Question: This code is taken from waypointarts.com and it's suppose to create a Fixing a side bar while scrolling, until bottom.
problem is when right div is populated the left div's height even though set to 100# stay fixed to certain height, window/screen or something. how can I set it so its 100% height or equivalent to right div's height.
HTML
Header
'''
<div id="wrapper">
<div id="left">
<div id="sidebar">
Sidebar Content
</div>
</div>
<div id="right">
This is the text of the main part of the page.
</div>
<div class="clear"></div>
</div>
<div id="footer">Footer</div>
'''
CSS
'''
#header {
background: #c2c2c2;
height: 50px
}
#wrapper {
width: 500px
}
#left {
background: #d7d7d7;
position: absolute; /* IMPORTANT! */
width: 150px;
height: 100%
}
#right {
position: relative;
width: 350px;
float: right
}
#sidebar {
background: #0096d7;
width: 150px;
color: #fff
}
.clear {
clear: both
}
#footer {
background: #c2c2c2
}
'''
JAVASCRIPT
'''
$(document).ready(function () {
var length = $('#left').height() - $('#sidebar').height() + $('#left').offset().top;
$(window).scroll(function () {
var scroll = $(this).scrollTop();
var height = $('#sidebar').height() + 'px';
if (scroll < $('#left').offset().top) {
$('#sidebar').css({
'position': 'absolute',
'top': '0'
});
} else if (scroll > length) {
$('#sidebar').css({
'position': 'absolute',
'bottom': '0',
'top': 'auto'
});
} else {
$('#sidebar').css({
'position': 'fixed',
'top': '0',
'height': height
});
}
});
});
'''
Image from waypoitsarts.com:

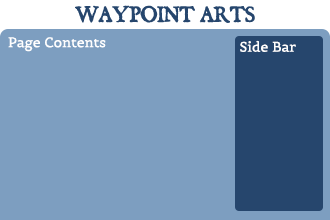
Answer: I think your script is working fine, probably the problem is on your CSS. In order to properly a 'position:absolute;' element you should set its parent element (''#wrapper'') to 'position:relative'.
See the demo on this jsfiddle: <URL>